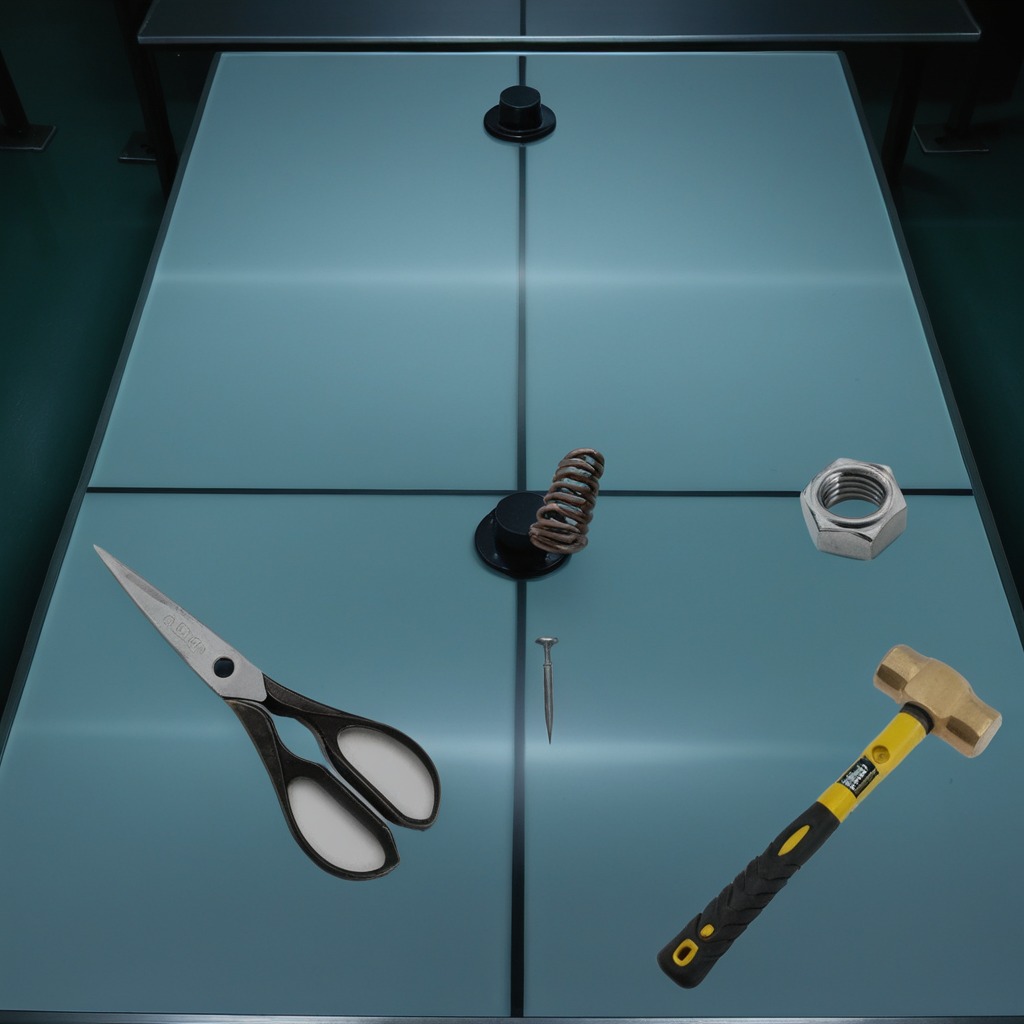
A hammer, an iron nail, a coiled metal spring, a metal nut, and a pair of scissors are lying on the clean empty table in a railway signal maintenance room.